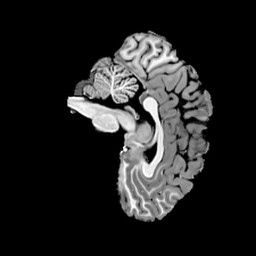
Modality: T1w
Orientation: sagittal
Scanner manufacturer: siemens
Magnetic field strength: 7 T